Question: I am accessing a WCF service from a client. The client is configured properly to access the proxy. However, I am expecting to find 2 files (reference.svcmap, reference.cs) under the SERVICE REFERENCES folder in Visual Studio 2012. Instead, I can only see a localhost (this refers to the namespace of the client proxy created).
From where do I see reference.svcmap and reference.cs?

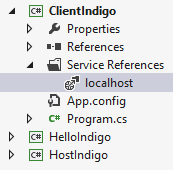
Answer: You need to highlight the project ('ClientIndigo') in the solution explorer, and then click on the 'Show All Files' button in the toolbar at the top of Solution Explorer.
In Visual Studio 2010, this looked like this (haven't upgraded to VS2012 myself):

Those files are "nested" below the service reference, and not shown by default.